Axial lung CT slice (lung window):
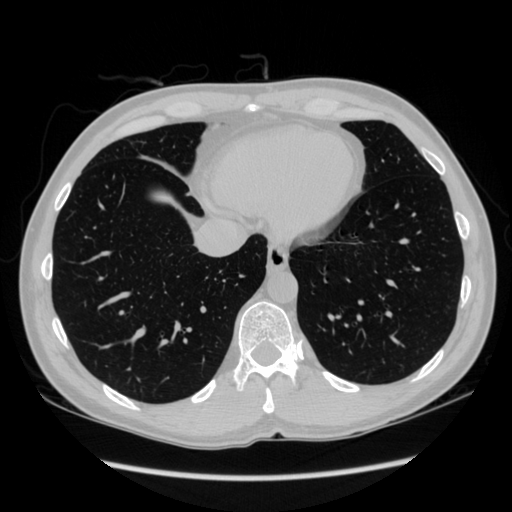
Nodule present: no